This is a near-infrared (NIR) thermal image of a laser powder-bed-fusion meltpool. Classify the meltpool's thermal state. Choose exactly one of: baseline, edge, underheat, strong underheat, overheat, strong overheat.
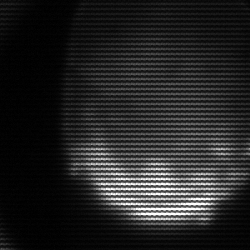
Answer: edge